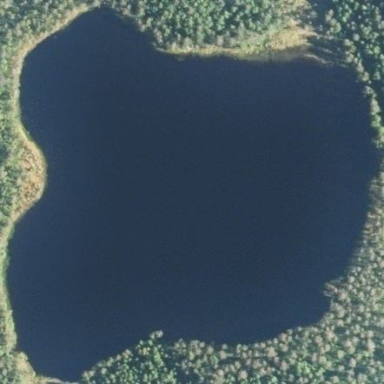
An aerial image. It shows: Serene lake surrounded by nature.